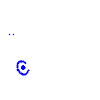
Particle: pion